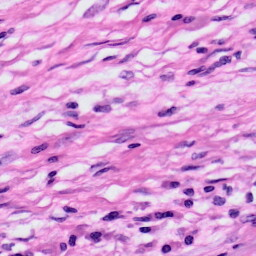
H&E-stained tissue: Skin